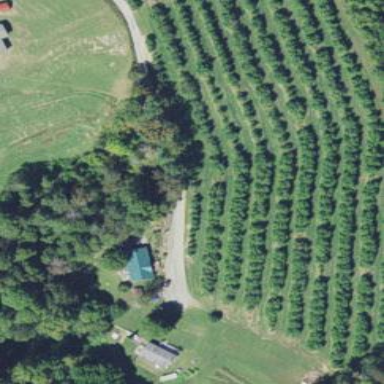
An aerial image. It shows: Orchard.